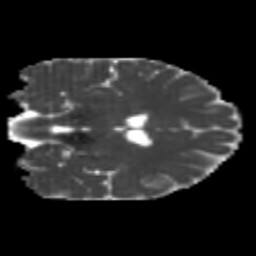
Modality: MD
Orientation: coronal
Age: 24
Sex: female
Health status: healthy
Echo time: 0.074 s